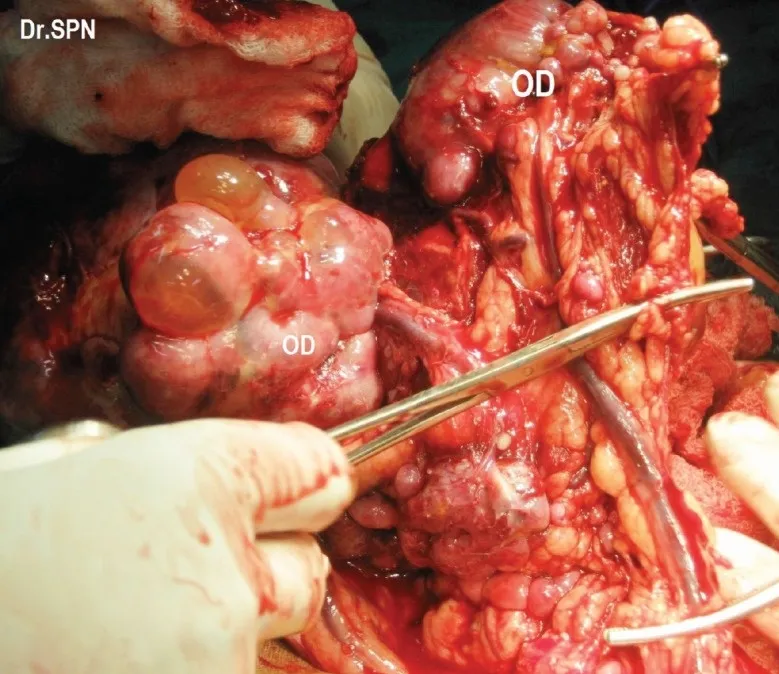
Intraoperative omental nodular metastatic deposits (OD).
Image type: medical_photograph (other_medical_photograph)